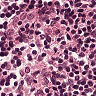
Metastatic tissue present: no